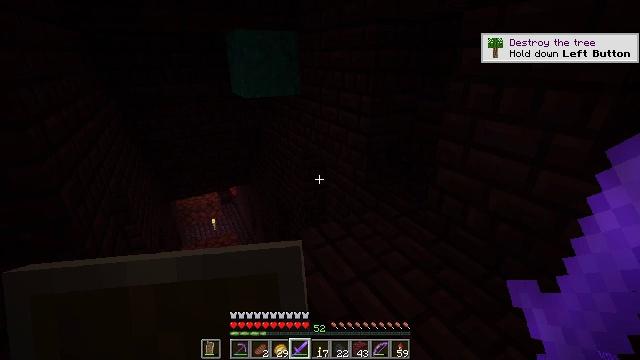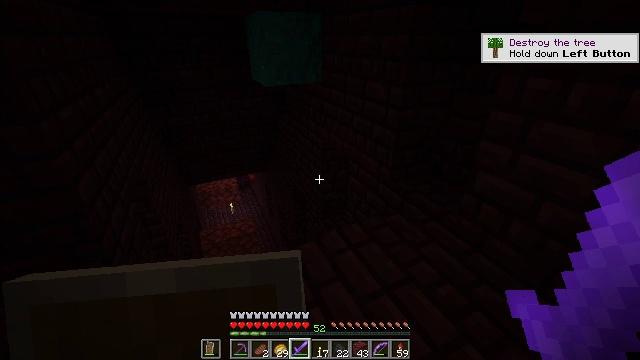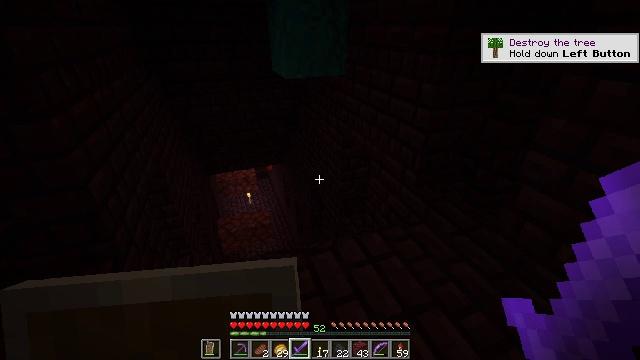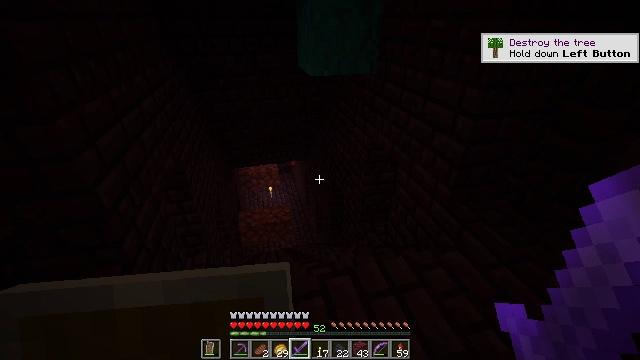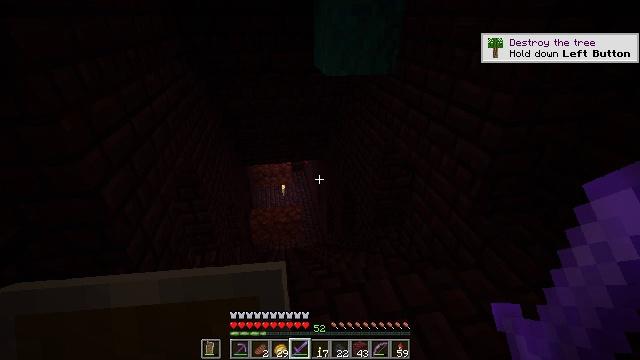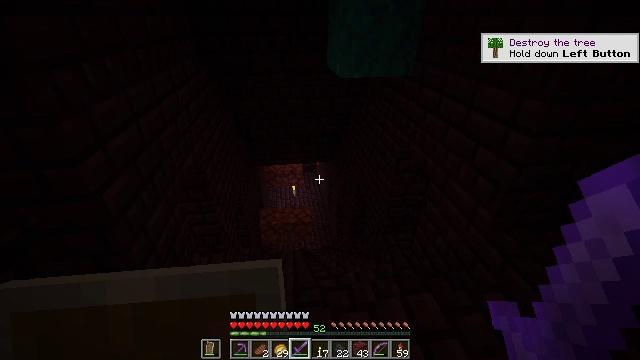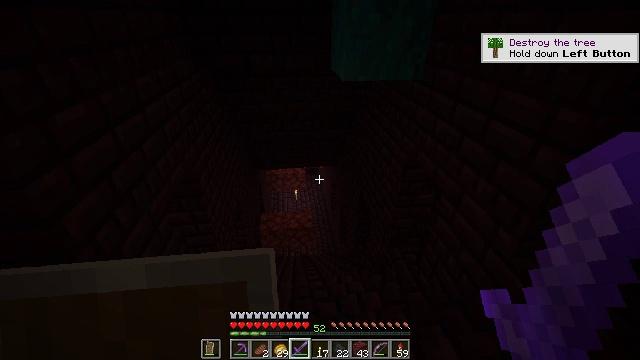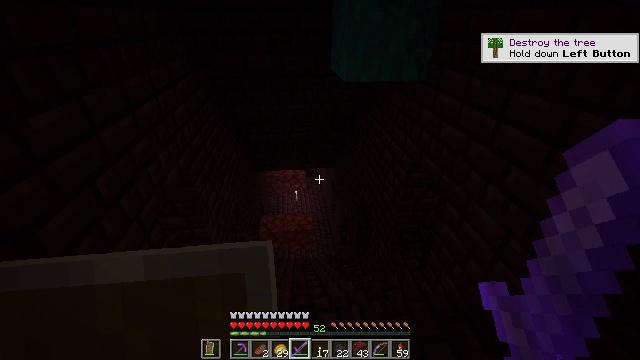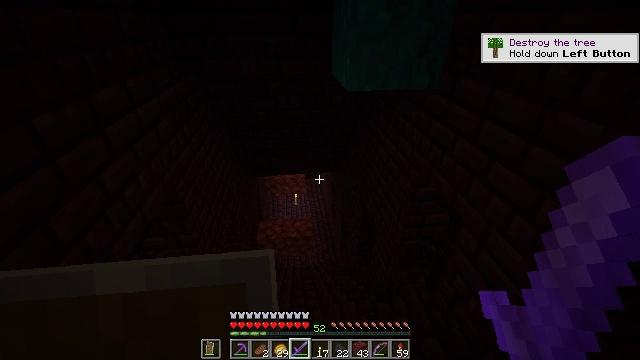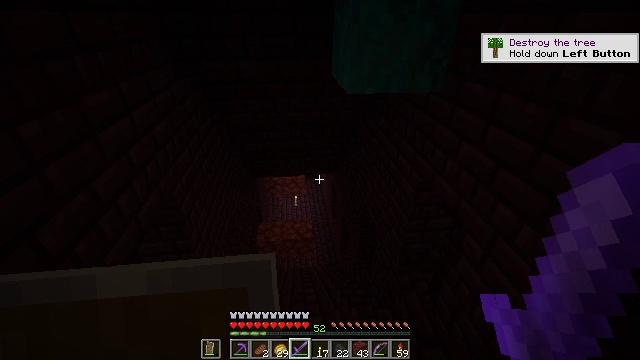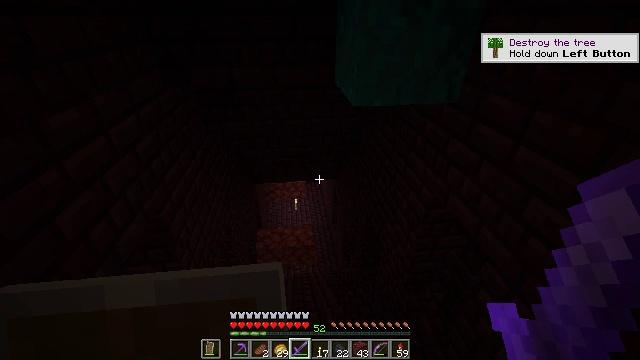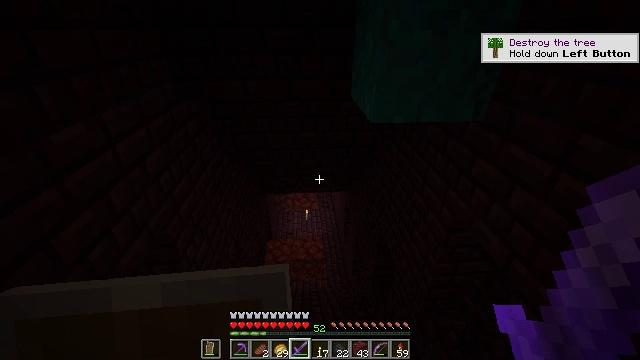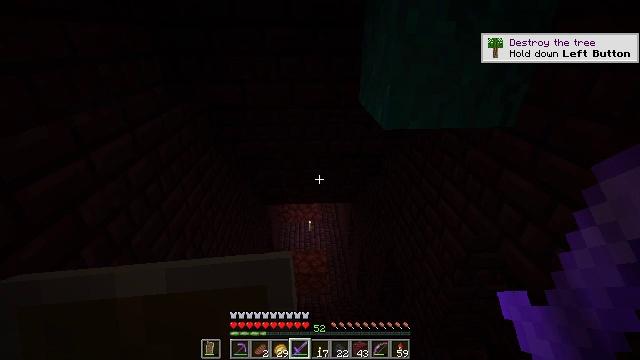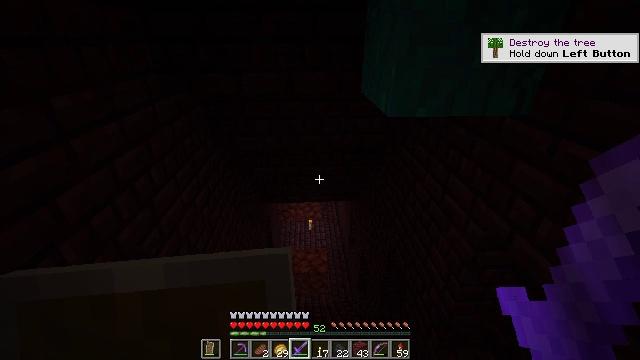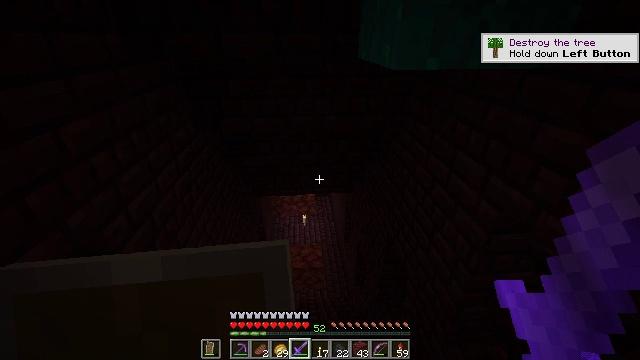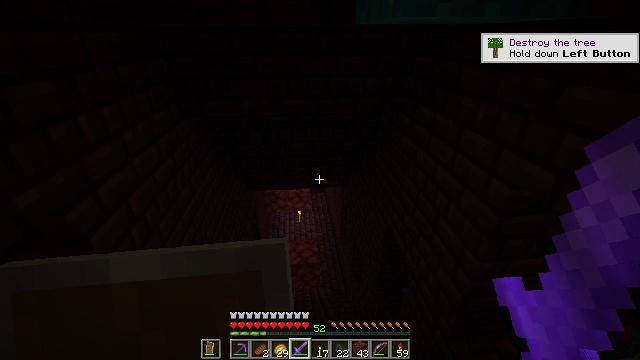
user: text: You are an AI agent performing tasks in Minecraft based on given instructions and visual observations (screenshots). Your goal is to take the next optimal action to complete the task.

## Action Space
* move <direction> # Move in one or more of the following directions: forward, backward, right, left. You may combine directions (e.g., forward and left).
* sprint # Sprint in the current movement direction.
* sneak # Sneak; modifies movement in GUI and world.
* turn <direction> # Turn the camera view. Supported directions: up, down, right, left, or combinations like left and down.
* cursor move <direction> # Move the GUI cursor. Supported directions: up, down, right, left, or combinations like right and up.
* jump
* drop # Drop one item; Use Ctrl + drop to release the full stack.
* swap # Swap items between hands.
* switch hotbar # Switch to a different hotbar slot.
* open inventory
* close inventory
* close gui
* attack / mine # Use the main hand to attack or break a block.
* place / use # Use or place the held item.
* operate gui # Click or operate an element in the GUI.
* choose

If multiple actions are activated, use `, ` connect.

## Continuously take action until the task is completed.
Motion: motion action
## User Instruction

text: Hunt the magma cube.
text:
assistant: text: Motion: move forward, turn left and down
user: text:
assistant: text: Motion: move forward, turn left and down
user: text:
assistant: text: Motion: move forward, turn left and down
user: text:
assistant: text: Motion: move forward, turn left
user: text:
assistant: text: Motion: move forward, turn left
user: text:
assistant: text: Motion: move forward
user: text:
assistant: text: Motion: move forward
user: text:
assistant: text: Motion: move forward
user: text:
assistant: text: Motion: move forward
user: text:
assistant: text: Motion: move forward
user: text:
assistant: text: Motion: move forward, turn left and up
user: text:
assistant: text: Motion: move forward, turn up
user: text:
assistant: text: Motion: move forward
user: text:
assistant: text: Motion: move forward, turn right
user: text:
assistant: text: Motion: move forward, turn right
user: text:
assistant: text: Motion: move forward, turn down
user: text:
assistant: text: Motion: move forward
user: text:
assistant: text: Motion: move forward
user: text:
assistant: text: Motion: move forward and move right
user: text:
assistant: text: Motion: move forward and move right
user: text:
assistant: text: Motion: move forward and move right, turn down
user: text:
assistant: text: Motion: move forward and move right, turn down
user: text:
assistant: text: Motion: move forward
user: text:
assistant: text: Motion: move forward
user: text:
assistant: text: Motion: move forward
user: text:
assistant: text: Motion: move forward
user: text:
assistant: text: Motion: move forward
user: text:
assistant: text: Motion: move forward
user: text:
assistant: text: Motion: move forward and move right
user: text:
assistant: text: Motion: move forward and move right